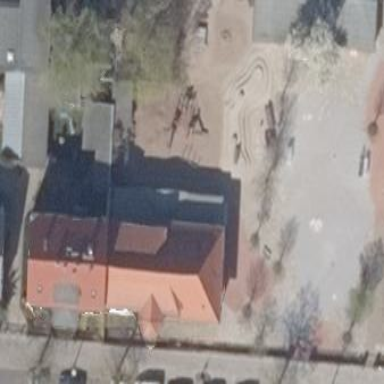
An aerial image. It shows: School building.